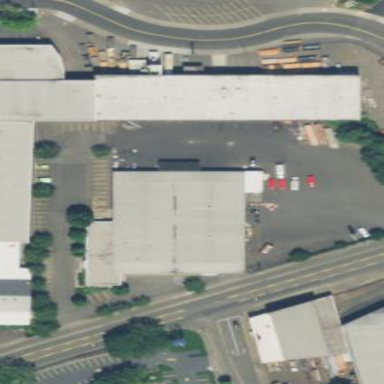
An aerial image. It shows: Hardware shop located within building.